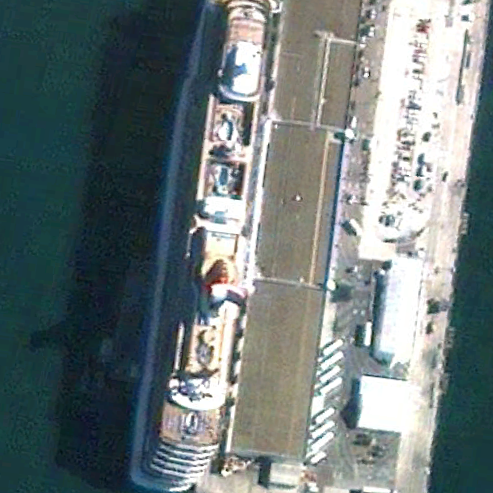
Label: Medical_ship